Question: I want to apply texture to the transparent png(bitmap), but I don't want to include transparent areas. Texture will cover only non transparent side. My png is also 3D.
Pictures are shown below. Color transform working well to change non transparent side but I dont know how can I change texture.
It's code like that;
'''
var ss:Sprite=new Sprite();
ss.graphics.beginBitmapFill(exampleModel);
ss.graphics.drawRect(0, 0, 200, 200);
ss.graphics.endFill();
container.addChild(ss);
'''
How can I do that?
Thanks.

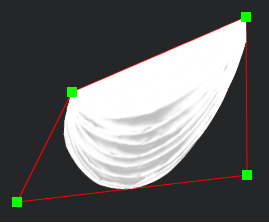
Answer: this works.
'''
private function createHitArea(bitmapData:BitmapData, grainSize:uint=1):Sprite{
var _hitarea:Sprite = new Sprite();
_hitarea.graphics.beginFill(0x000000, 1.0);
for(var x:uint=0;x<bitmapData.width;x+=grainSize) {
for(var y:uint=grainSize;y<bitmapData.height;y+=grainSize) {
if(x<=bitmapData.width && y<=bitmapData.height && bitmapData.getPixel(x,y)!=0) {
_hitarea.graphics.drawRect(x,y,grainSize,grainSize);
}
}
}
_hitarea.graphics.endFill();
return _hitarea;
}
'''
source from: <URL>